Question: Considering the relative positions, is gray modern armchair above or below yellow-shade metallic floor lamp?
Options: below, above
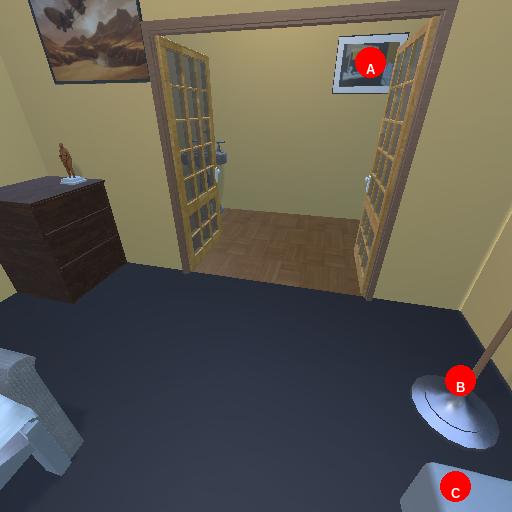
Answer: below